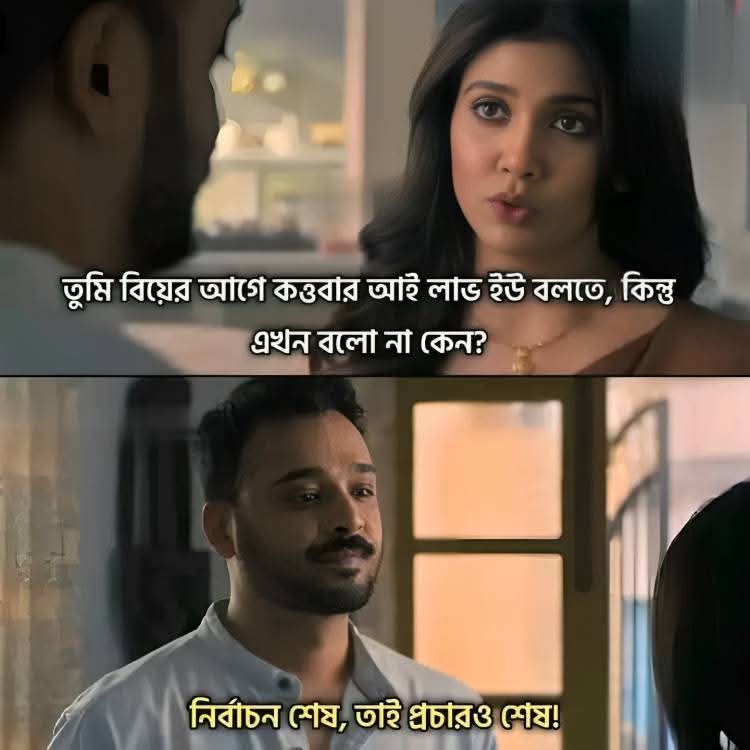
Text: তুমি বিয়ের আগে কত্তবার আই লাভ ইউ বলতে, কিন্তু এখন বলো না কেন?
নির্বাচন শেষ, তাই প্রচারও শেষ!
Label: Hate
Hate category: Political
Targeted group: Individual